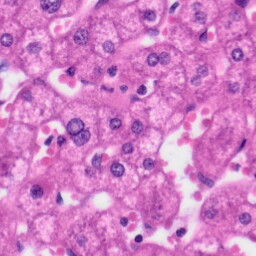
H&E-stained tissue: Liver